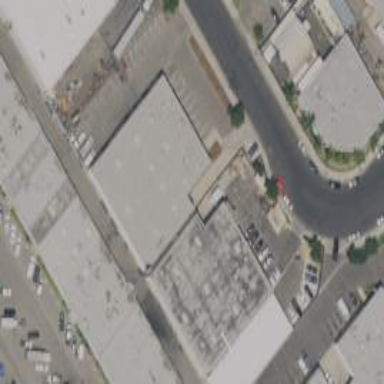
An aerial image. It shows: Warehouse building.